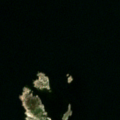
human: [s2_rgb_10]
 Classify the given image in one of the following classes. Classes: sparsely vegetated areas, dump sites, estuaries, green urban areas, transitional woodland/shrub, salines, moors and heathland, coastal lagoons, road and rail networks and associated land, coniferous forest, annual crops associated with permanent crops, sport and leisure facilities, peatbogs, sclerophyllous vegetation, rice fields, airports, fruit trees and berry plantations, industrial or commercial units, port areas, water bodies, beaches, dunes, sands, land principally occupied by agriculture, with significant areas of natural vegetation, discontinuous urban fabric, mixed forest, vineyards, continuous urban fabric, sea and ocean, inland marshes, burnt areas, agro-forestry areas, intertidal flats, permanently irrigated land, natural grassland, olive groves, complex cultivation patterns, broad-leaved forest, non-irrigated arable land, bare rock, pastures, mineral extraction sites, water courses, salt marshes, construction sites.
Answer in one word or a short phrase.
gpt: sea and ocean